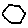
Label: hexagon